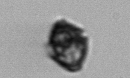
Label: Kryptoperidinium_triquetrum